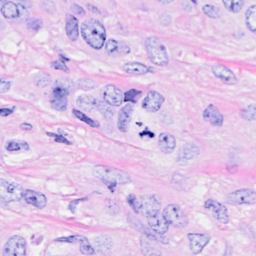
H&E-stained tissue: Breast